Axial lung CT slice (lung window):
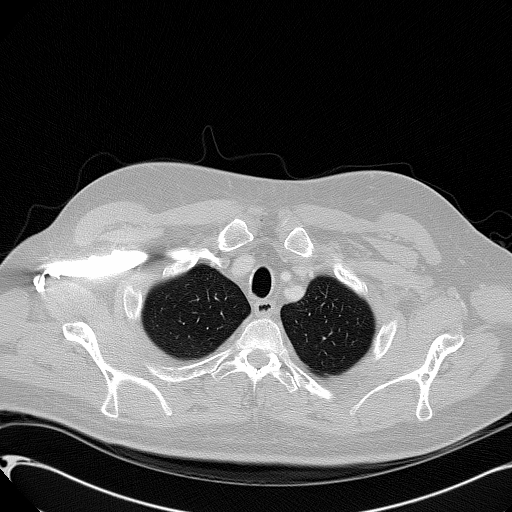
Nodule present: no